Field crop: tomato
Growth stage: 2
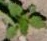
Species: solanum